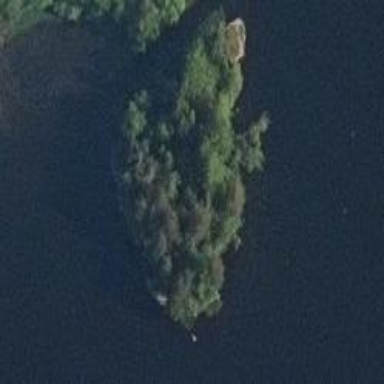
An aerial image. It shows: Islet.